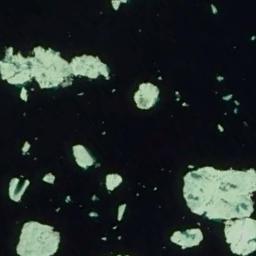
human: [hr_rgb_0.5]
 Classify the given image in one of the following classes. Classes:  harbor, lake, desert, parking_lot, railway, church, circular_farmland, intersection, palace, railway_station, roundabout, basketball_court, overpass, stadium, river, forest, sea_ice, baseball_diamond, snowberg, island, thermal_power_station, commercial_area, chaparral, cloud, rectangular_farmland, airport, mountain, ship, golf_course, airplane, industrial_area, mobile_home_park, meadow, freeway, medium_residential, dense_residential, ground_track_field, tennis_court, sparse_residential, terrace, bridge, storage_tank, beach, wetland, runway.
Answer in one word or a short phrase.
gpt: sea_ice